Question: I used <URL> in my forum. I managed inserting bbcodes to database. But when I try to show codes in the page, bbcodes are shown without styling. No html, no style. Only bad bbcodes. I am investigating for a long time in its documentation pages but I did not find any php parser. Here is the screenshot.  Please, could you help me, how do I parse bbcode to html in PHP?
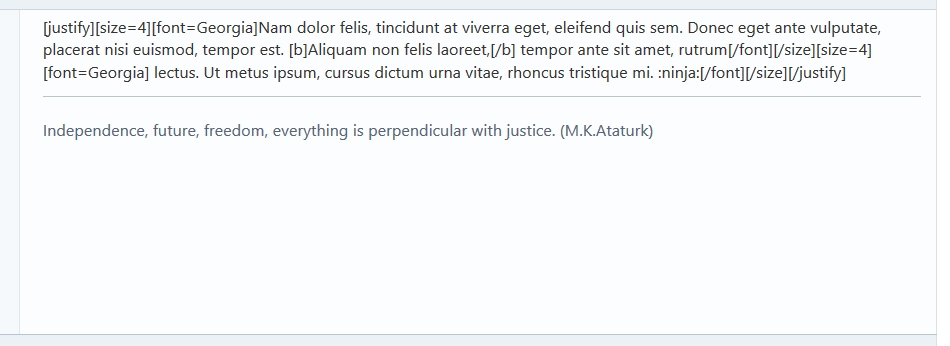
Answer: You can use <URL>. SCEditor and this class were coded by the same person. So it would be more compatible.